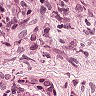
Metastatic tissue present: yes